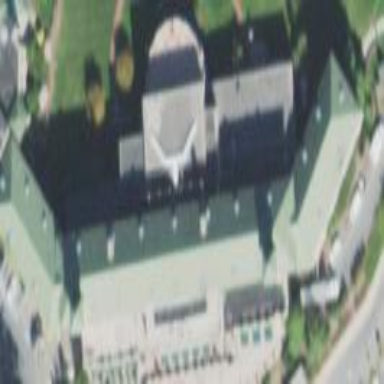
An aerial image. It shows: Hotel building.